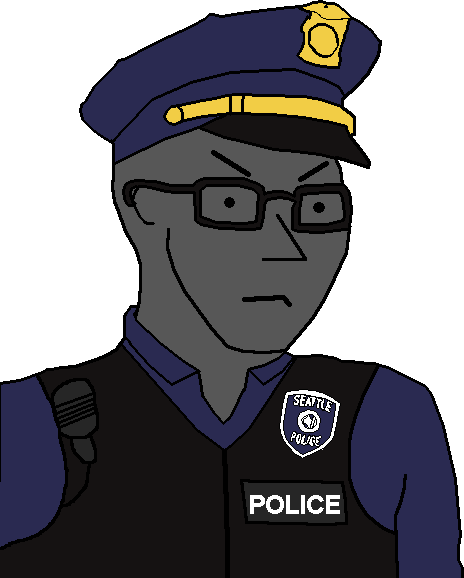
Label: 5_NPC